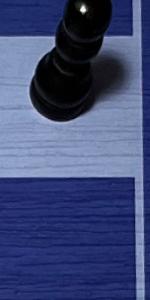
Label: Empty